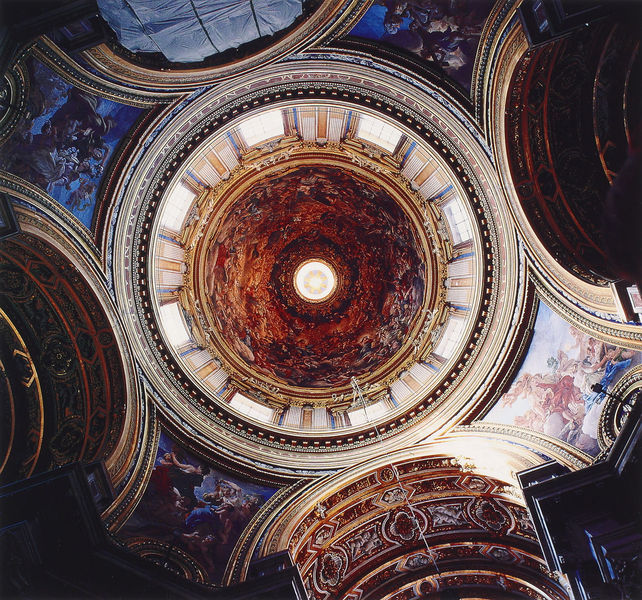
Titel: Agnes von Maria bei der Trinität eingeführt
Künstler: Ciro Ferri
Standort: Rom, S. Agnese in Agone (EU - I - Latium)
Schlagwörter: blau, gemälde, himmel, weiß, braun, fenster, laterne, licht, schmuck, säulen, blick, rot, malerei, architektur, barock, kirche, gold, decke, renaissance, rund, engel, italien, kuppel, wandmalerei, oben, paradies, gewölbe, dom, kreise, rom, christus, jesus, fresken, kapelle, heilige, fresko, mittelpunkt, jesu, major, kirhce, michelangelo, deckenmalerei, zentralbau, rotunde, vierung, kirchenbau, innenfaum